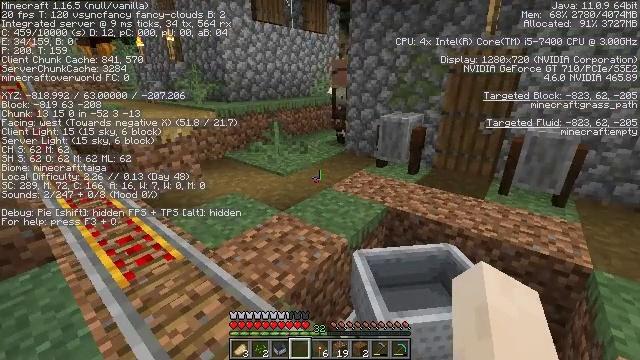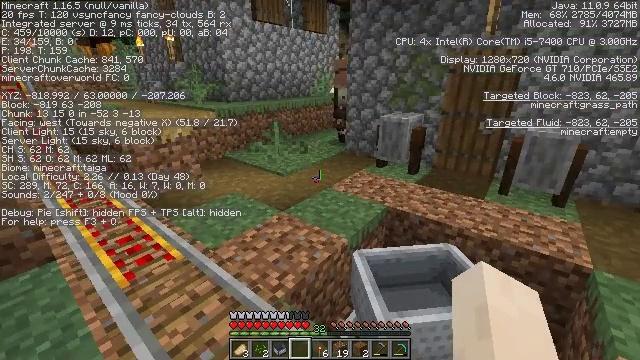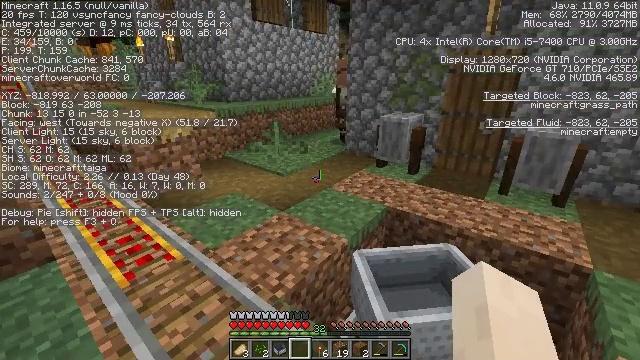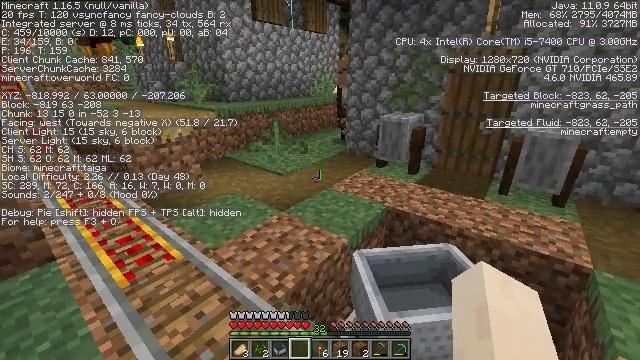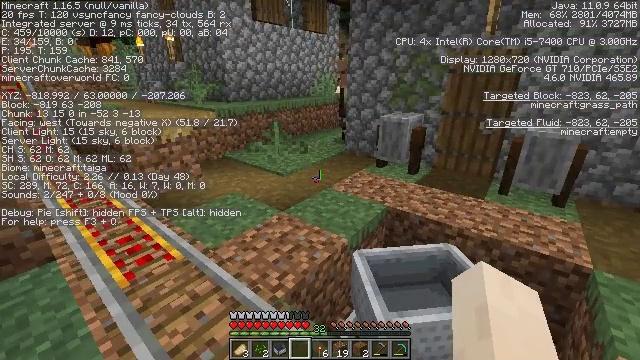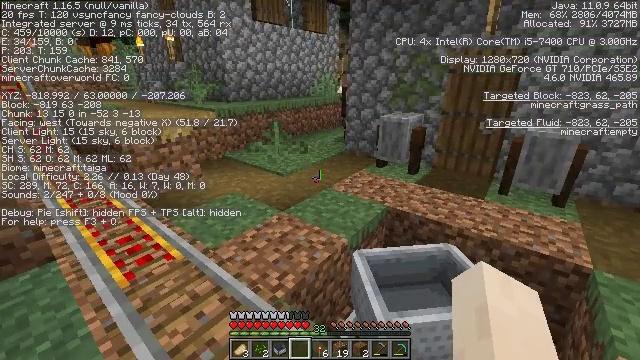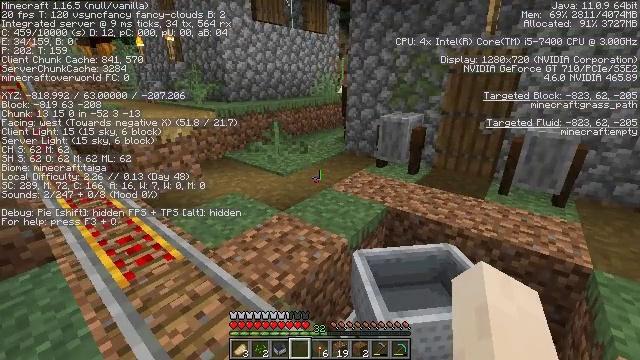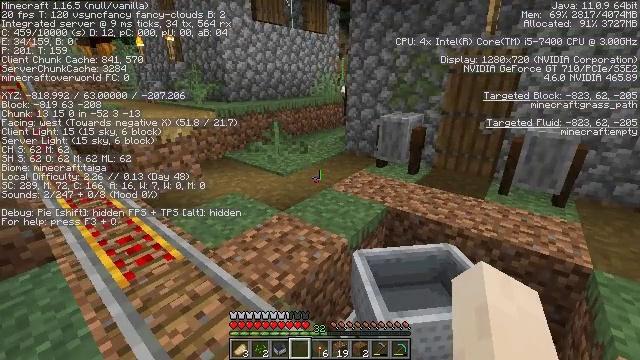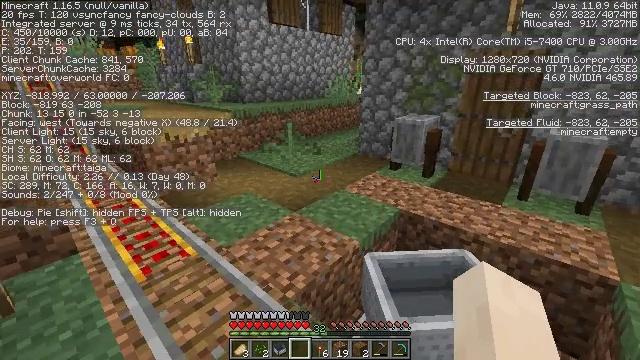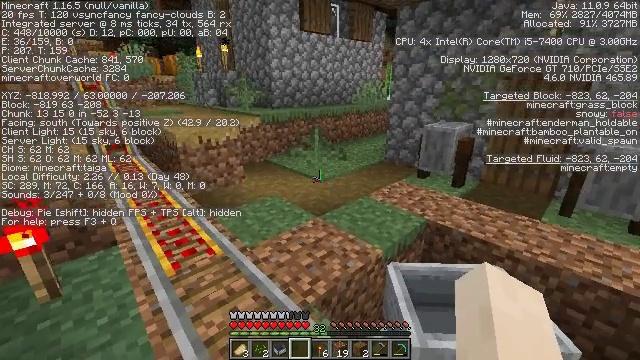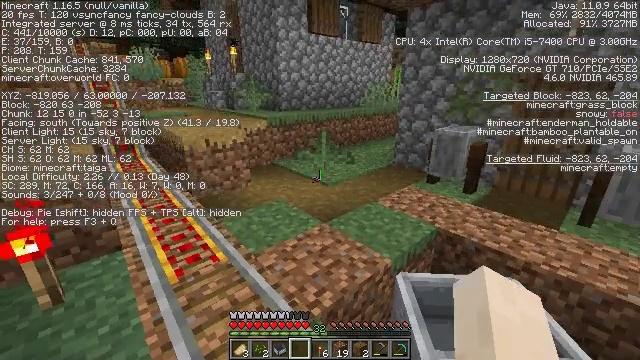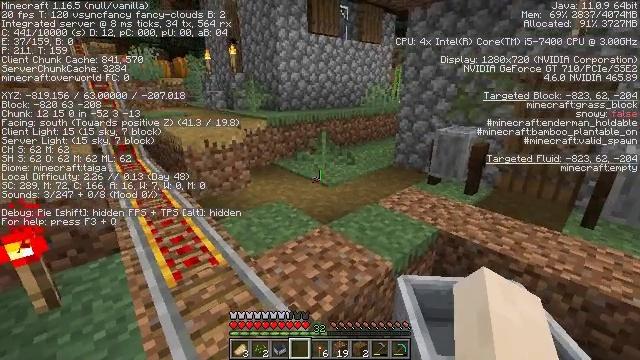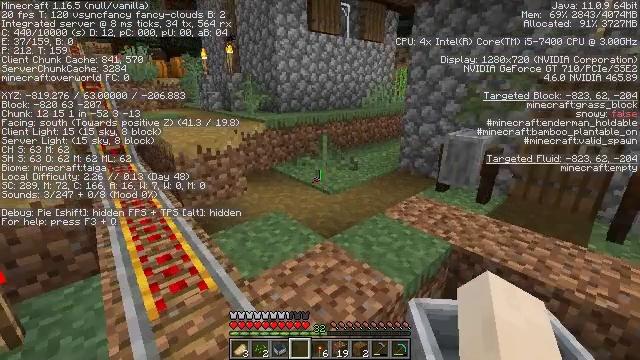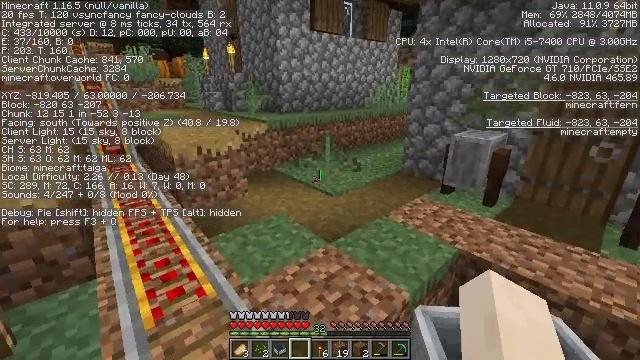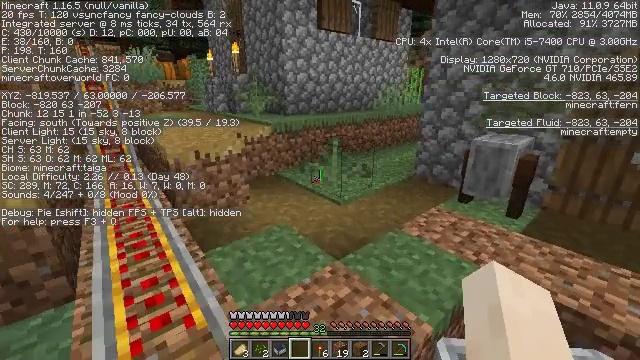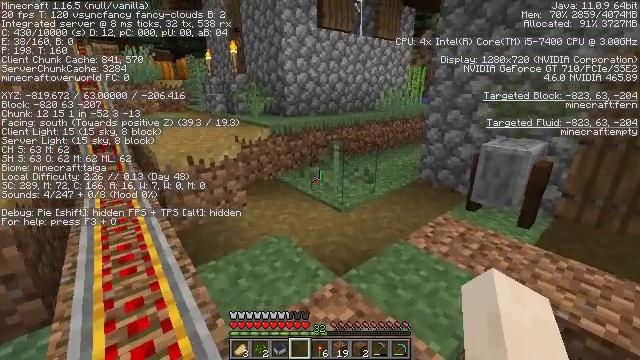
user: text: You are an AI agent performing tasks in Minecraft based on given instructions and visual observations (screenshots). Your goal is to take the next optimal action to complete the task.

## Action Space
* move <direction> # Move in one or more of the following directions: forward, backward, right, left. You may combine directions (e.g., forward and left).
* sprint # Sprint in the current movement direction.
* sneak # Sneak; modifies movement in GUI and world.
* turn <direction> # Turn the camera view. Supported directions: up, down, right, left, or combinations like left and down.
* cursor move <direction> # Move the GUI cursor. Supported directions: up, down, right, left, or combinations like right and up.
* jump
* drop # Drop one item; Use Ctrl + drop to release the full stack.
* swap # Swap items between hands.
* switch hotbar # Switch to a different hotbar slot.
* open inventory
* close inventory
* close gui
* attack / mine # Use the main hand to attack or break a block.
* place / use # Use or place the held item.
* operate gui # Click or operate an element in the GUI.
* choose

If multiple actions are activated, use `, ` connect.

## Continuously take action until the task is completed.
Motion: motion action
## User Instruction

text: Gather the grindstone to use later.
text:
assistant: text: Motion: no_op
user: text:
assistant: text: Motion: no_op
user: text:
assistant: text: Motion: no_op
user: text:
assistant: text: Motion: no_op
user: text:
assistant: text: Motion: no_op
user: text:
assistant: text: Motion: no_op
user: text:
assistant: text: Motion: no_op
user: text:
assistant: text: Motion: turn left
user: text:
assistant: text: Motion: turn left and up
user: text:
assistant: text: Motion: move forward, turn left
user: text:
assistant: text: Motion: move forward
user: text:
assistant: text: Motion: move forward
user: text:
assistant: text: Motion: move forward
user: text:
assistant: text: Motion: move forward, turn left
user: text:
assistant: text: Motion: move forward
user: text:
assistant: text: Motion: move forward, sprint
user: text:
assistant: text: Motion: move forward, sprint
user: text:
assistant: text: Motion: move forward, sprint
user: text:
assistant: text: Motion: move forward, sprint
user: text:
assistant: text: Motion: move forward, sprint, turn right
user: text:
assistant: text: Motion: move forward, turn right
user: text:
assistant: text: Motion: move forward, turn right
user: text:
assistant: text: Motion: move forward, turn right
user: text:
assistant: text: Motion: move forward, turn right and up
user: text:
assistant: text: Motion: move forward, turn right and up
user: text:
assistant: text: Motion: move forward and move left, turn right and up
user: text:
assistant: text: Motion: move forward and move left, turn right
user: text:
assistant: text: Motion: move left, turn right
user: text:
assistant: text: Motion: move left, turn right
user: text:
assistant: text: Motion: turn right